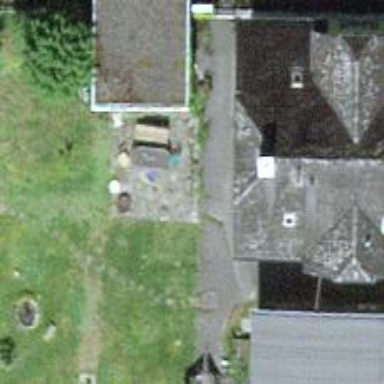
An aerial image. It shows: Garden that is leisure land.